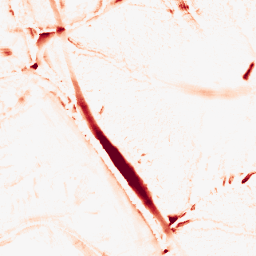
Category: morphological
Decomposition family: morphological
Decomposition parameters: operation: opening
size: 10
Upsampling method: cubic_mitchell
Upsampling parameters: scale: 8
Upsampling scale: 8